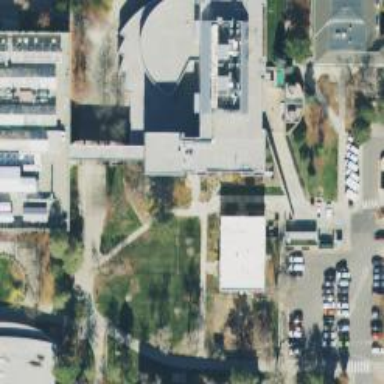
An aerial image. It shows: View of university building.